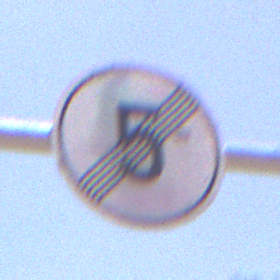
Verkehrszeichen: EndeGeschwindigkeit5
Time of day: Midday
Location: Outdoor (RoadRail)
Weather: Clear
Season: NotSpecified
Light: Natural